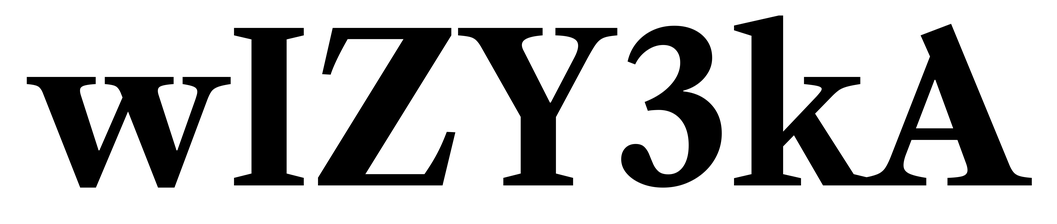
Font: LibreCaslonText_Bold